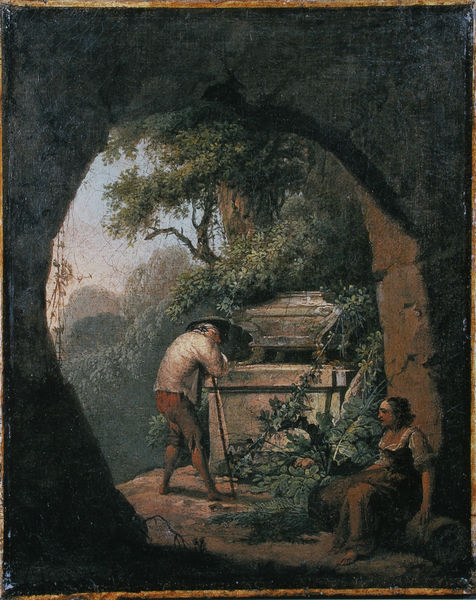
Titel: Altes Paar an einem Grabmal (Allegorie des Alters)
Künstler: Januarius Zick
Standort: Mainz
Institution: Landesmuseum
Schlagwörter: baum, berg, blau, blätter, dunkel, felsen, gemälde, himmel, mann, schatten, weiß, wolken, bäume, grün, landschaft, ocker, sitzen, äste, abend, braun, frau, grau, hell, hintergrund, holz, hut, kleid, licht, marmor, schwarz, stützen, szene, vordergrund, ausblick, gras, haus, rot, schirm, weg, wiese, beige, malerei, alt, hemd, hose, jacke, wand, architektur, gesicht, kragen, rahmen, sockel, stehen, stein, trauer, öl, ast, baumstamm, horizont, hügel, morgen, natur, sonnenaufgang, stamm, busch, büsche, einsam, sonne, sträucher, boden, kutte, paar, blatt, pflanzen, gebeugt, höhle, kontrast, wald, brunnen, genre, rund, stock, schürze, magd, ruhe, bogen, italien, passage, perspektive, mieder, stab, berge, fels, gebirge, mauer, sonnenuntergang, berglandschaft, pause, rast, arbeiter, romantik, lehnen, treppe, weib, durchgang, farn, podest, gewächs, tor, oben, verfall, flechten, barfuss, eingang, ruine, stütze, memento mori, alter, fetzen, durchblick, torbogen, wandern, zweig, idyll, denkmal, moos, loch, altar, rolle, tracht, gemäuer, kaputt, runge, sarg, wurzeln, grab, hügelig, wanderer, wildnis, tempel, wanderstock, grabstätte, wanderung, dirndl, grabmal, säulenstumpf, gemauert, grabmahl, sarkophag, lebensalter, sträuche, ocer, dschungel, krücke, verwildert, erschöpfung, aufgelehnt, jungel, steinern, mann und frau, bergigi, durchbick, felsentor, hunkel, itzend, pstein, wurze, ar, grebrechlich, baumbusch, brcken, zracht